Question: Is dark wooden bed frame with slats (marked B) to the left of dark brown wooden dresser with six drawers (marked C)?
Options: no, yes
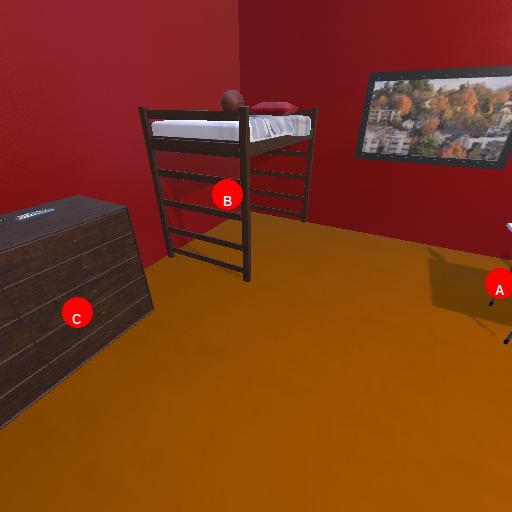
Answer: no